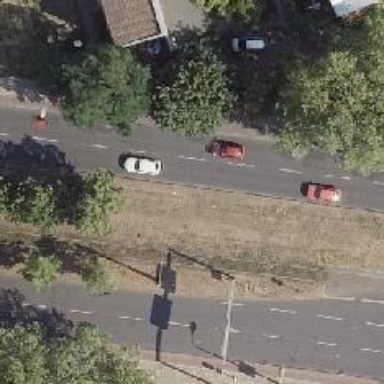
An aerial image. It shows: Secondary road with asphalt surface and cycle track on the right.